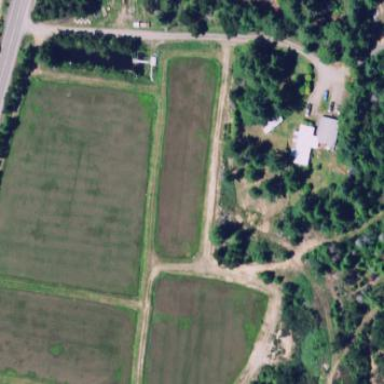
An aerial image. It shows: Farmland where cranberries are grown.